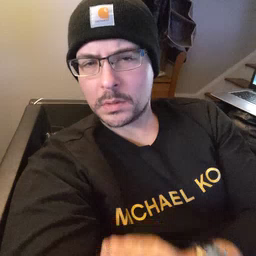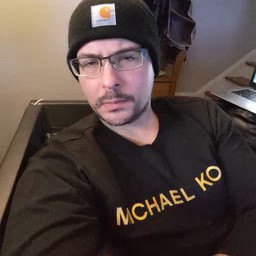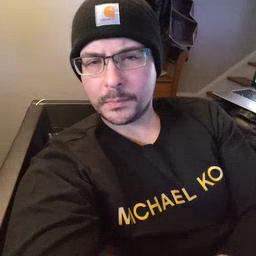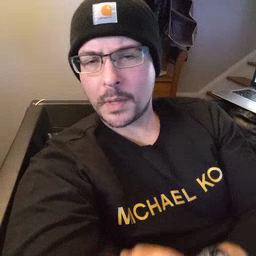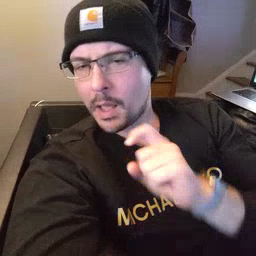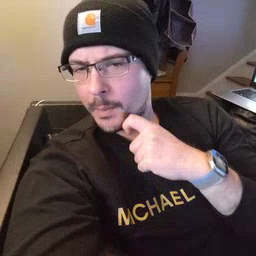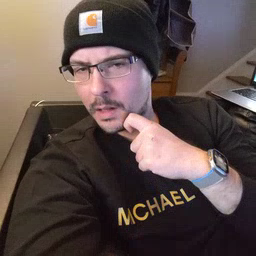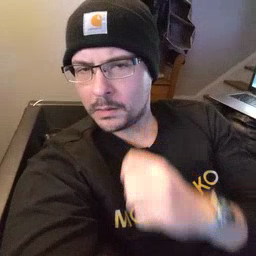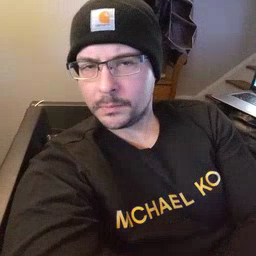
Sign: apple